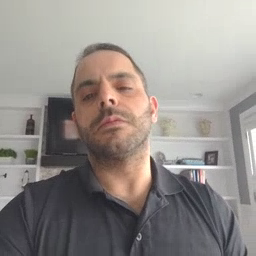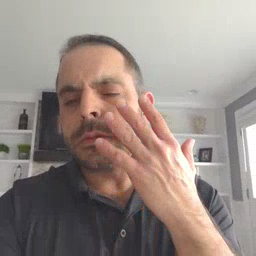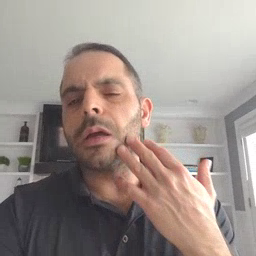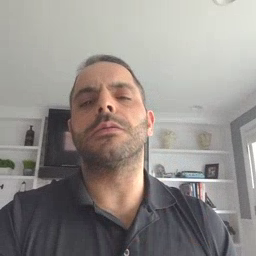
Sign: sad